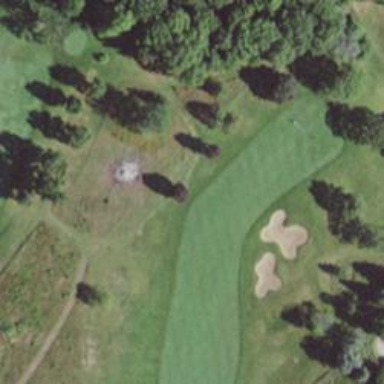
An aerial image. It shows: View of golf hole.